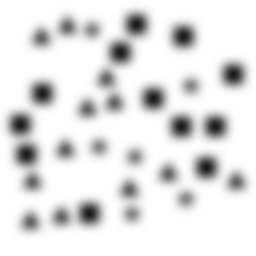
Squares: 12
Triangles: 12
Stars: 6
Total shapes: 30